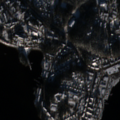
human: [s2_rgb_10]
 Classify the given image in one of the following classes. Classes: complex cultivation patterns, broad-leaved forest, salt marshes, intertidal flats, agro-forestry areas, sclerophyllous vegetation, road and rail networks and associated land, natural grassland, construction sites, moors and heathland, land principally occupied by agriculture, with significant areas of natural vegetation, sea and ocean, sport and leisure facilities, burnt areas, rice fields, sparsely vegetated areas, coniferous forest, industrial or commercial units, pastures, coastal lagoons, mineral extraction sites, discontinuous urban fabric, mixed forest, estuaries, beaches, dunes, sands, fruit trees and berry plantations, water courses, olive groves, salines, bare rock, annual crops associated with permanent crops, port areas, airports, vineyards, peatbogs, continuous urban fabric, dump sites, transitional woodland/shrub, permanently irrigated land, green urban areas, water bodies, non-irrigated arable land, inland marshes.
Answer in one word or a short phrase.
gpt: discontinuous urban fabric, industrial or commercial units, coniferous forest, water bodies